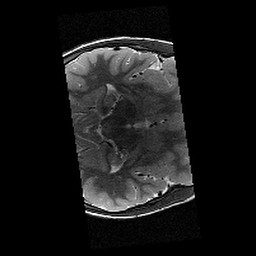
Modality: T2w
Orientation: axial
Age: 11
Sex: male
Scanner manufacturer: siemens
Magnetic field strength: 3 T
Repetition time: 9.23 s
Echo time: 0.067 s